Field crop: tomato
Growth stage: 1
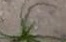
Species: cyperus